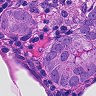
Metastatic tissue present: yes